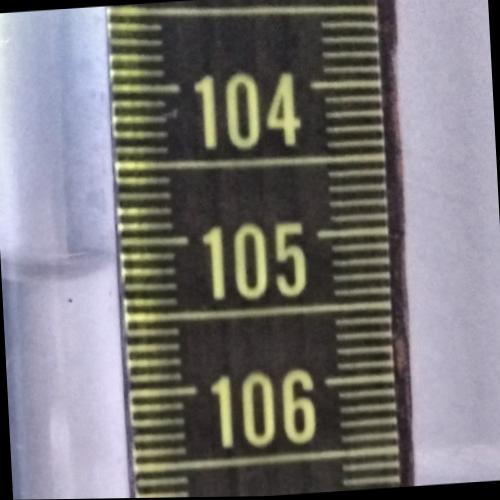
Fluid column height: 105.2 cm